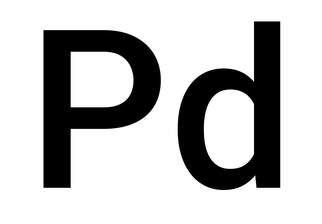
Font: Roboto_Medium